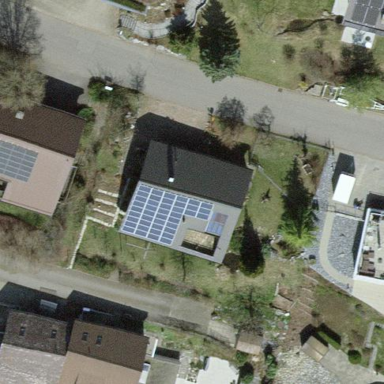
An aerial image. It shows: Detached building.